Field crop: maize
Growth stage: 2
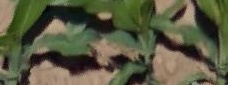
Species: maize